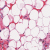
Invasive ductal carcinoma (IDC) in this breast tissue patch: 0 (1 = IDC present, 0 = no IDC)